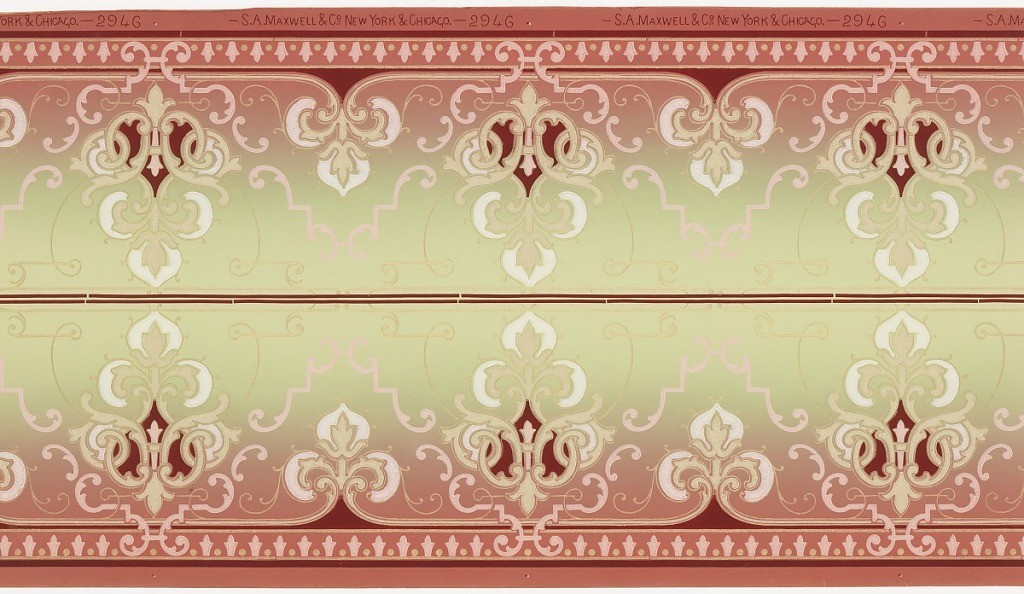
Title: Frieze
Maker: Maxwell & Co., S.A., Chicago, Illinois, USA
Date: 1905–1915
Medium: Machine-printed paper
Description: Borders printed two across (mirrored). Alternating large and small stylized floral medallions separated by pink and gold mica scroll patterns. Bottom has dark red  and gold mica stripes, with a band of pink stylized fleur-de-lis and gold mica dots. Top has discontinuous dark red line and pink dots. Grounding shades from dark pink (bottom) to light green (top). Printed in dark red, pinks, white, beige, and gold mica.
Printed in selvedge: "S. A. Maxwell & Co. New York & Chicago." Pattern No. "2946"